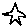
Label: star